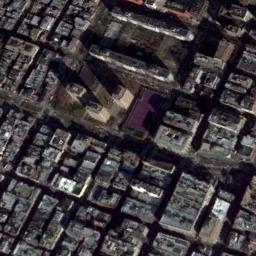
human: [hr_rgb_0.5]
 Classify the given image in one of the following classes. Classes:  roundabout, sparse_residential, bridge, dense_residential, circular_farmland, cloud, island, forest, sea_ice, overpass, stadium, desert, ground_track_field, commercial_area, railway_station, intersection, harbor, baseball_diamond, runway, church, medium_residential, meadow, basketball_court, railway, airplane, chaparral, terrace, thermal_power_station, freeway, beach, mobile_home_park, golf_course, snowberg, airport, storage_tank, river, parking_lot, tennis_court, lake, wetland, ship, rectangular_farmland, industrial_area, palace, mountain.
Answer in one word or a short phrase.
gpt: commercial_area